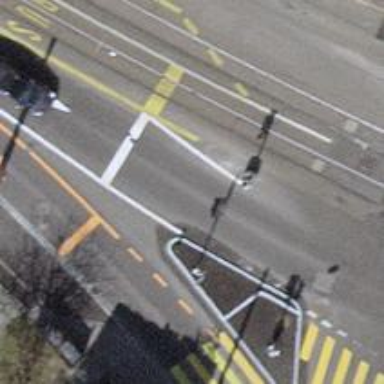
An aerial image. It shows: Road with traffic signals.